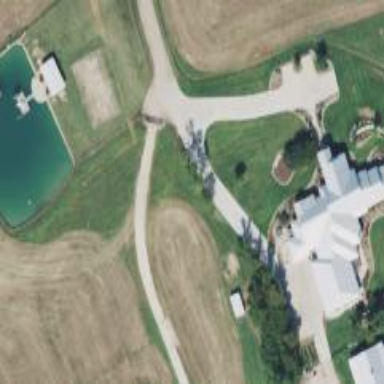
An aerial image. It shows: Driveway.